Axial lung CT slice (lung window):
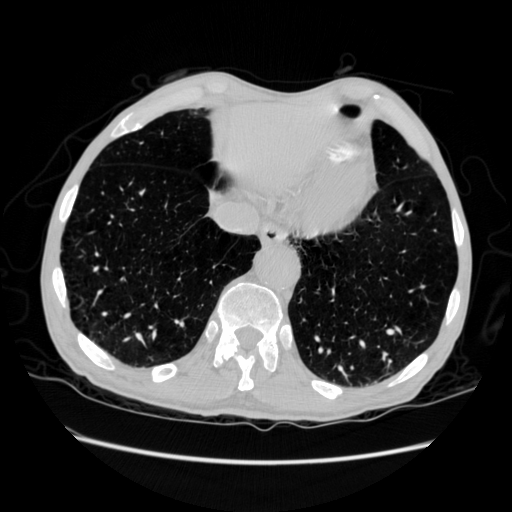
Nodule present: no